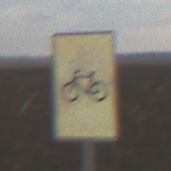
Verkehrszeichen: RadverkehrOhnePfeilsymbol
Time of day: MorningAfternoon
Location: Outdoor (Nature)
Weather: Overcast
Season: NotSpecified
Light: Natural